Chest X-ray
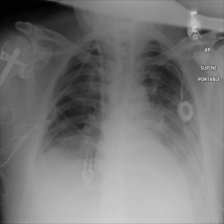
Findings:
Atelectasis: negative
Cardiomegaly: negative
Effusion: negative
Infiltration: positive
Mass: negative
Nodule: negative
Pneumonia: negative
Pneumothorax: negative
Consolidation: positive
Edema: negative
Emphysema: negative
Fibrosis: negative
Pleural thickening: negative
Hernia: negative